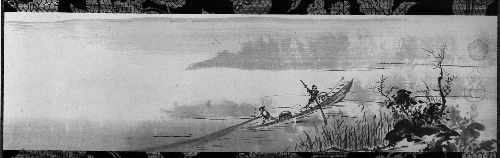
Artist: Kano Tan'yū
Artist bio: Japanese, 1602–1674
Date: 17th century
Object type: Hanging scroll
Classification: Paintings
Medium: Hanging scroll; ink on paper
Culture: Japan
Dimensions: 5 1/4 x 19 3/8 in. (13.3 x 49.2 cm)
Department: Asian Art
Credit line: Rogers Fund, 1960
Accession year: 1960
Repository: Metropolitan Museum of Art, New York, NY
Tags: Men|Fishing|Boats